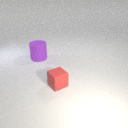
small red rubber cube in front of large purple rubber cylinder